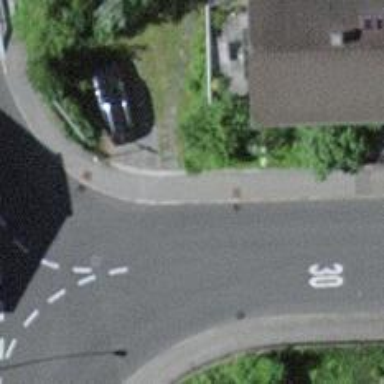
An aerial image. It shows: Kerb barrier.